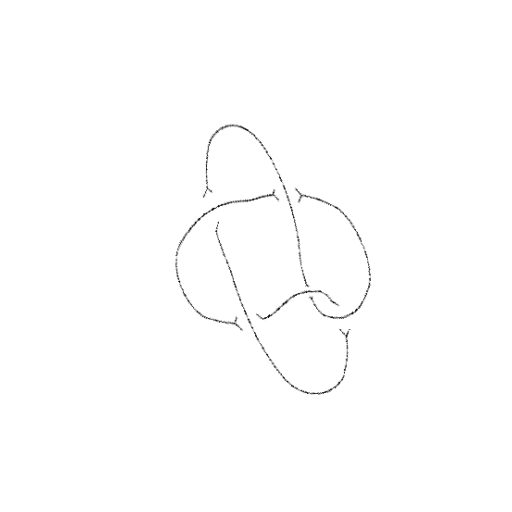
Crossing number: 5